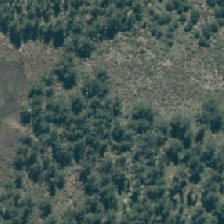
Land cover: manuka_kanuka